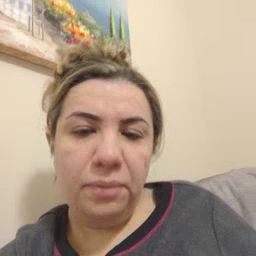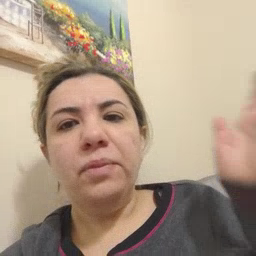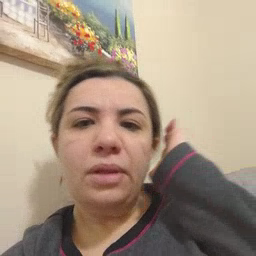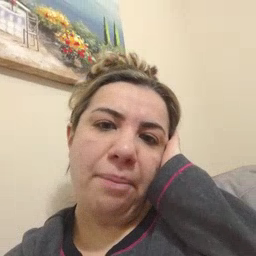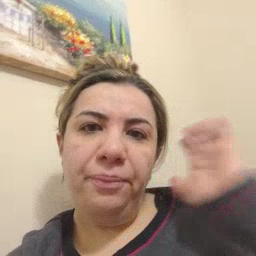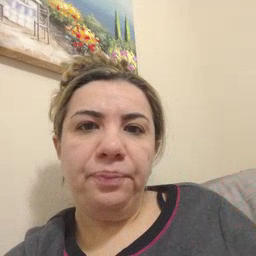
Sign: bed